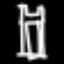
Label: bed